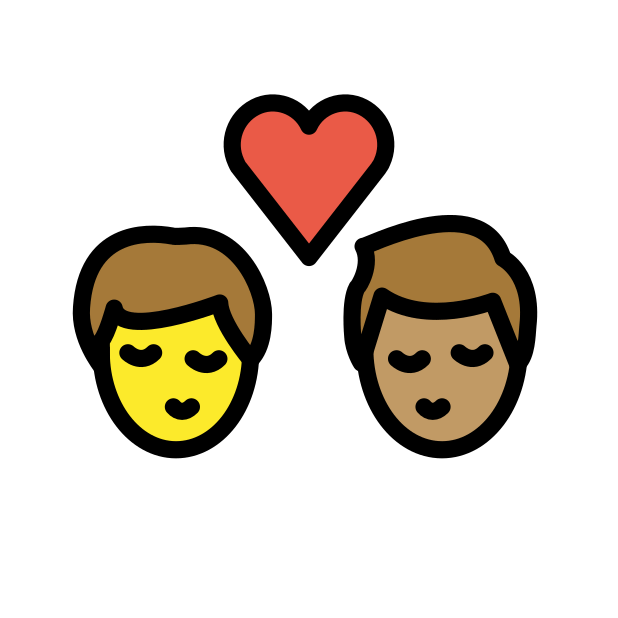
kiss: man, man, medium-light skin tone, medium skin tone